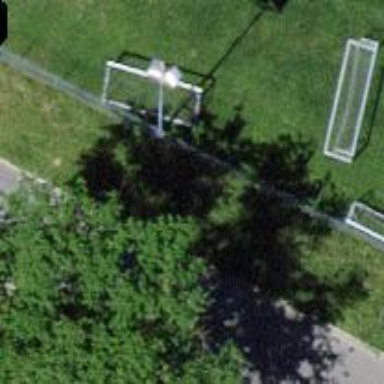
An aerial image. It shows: Mast structure.